Interaction volume radius: 5 \u00c5
Interaction volume height: 30 \u00c5
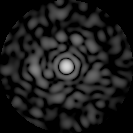
Disorder parameter: 0.856